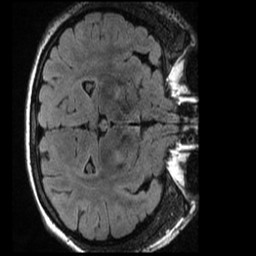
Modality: T1w
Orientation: axial
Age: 21
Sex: female